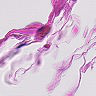
Metastatic tissue present: no